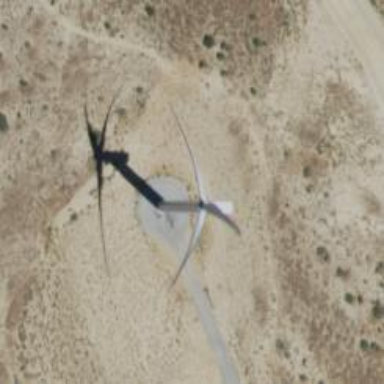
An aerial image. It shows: Wind turbine generator that utilizes wind as its source for generating electricity. It is of the horizontal axis type.